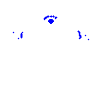
Particle: electron